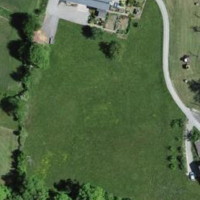
EUNIS habitat code: 24
Species observed at this site:
Anthus trivialis
Dactylis glomerata
Jynx torquilla
Colias croceus